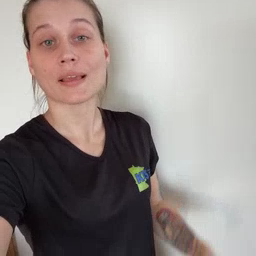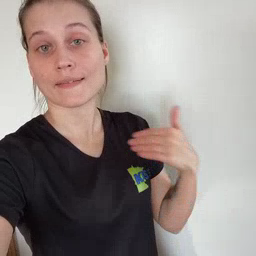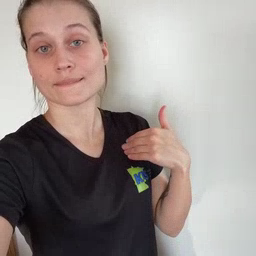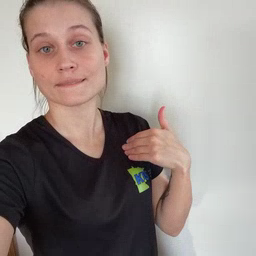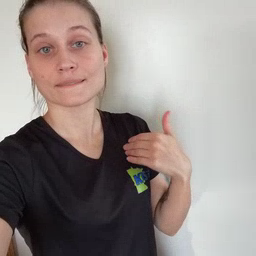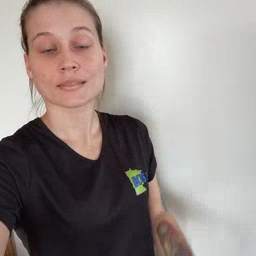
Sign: have